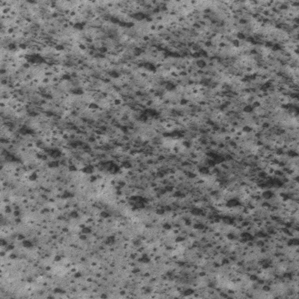
Label: frost